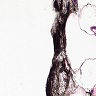
Metastatic tissue present: no